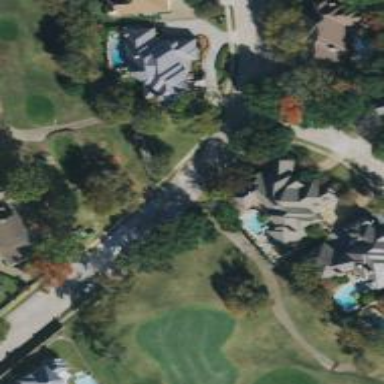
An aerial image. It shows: Golf cartpath that is also road path.